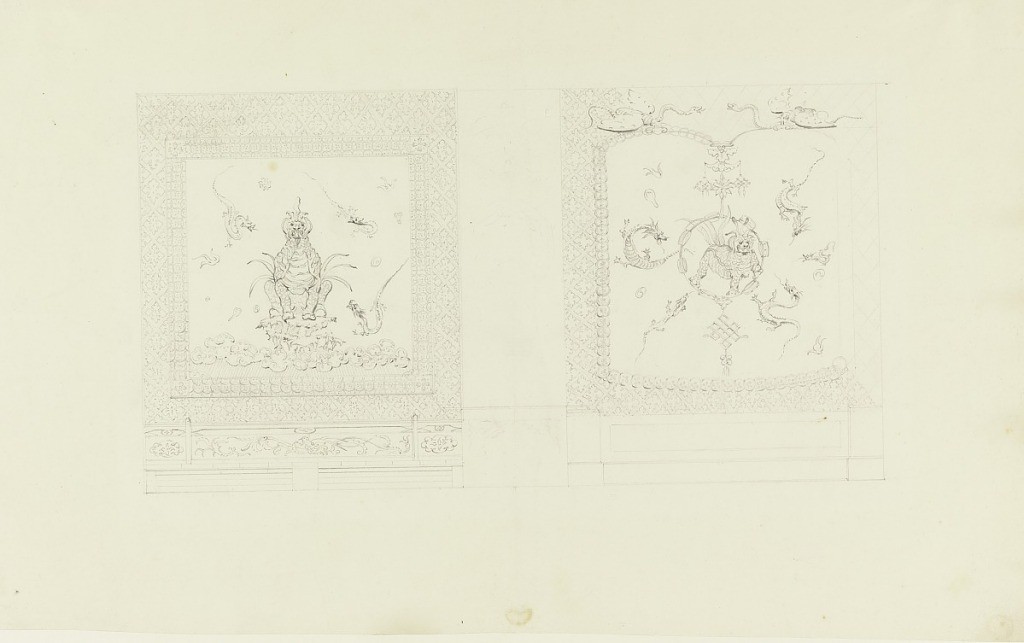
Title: Wall Decoration (West) Wall, Music Room, Royal Pavilion, Brighton
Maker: Frederick Crace, English, 1779–1859
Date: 1817
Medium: Graphite on paper
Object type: Drawing
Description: Elevation of a wall, with a mantelpiece indicated in the center. The walls to left and right are covered by painted panels, contained in wide decorative borders. At left, a seated Chinese lion and fling dragons. At right, a Chinese lion within a circular pendant and flying dragons.